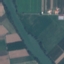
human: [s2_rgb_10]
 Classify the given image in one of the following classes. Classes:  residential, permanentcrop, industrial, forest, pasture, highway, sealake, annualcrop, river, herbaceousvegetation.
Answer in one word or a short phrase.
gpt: River